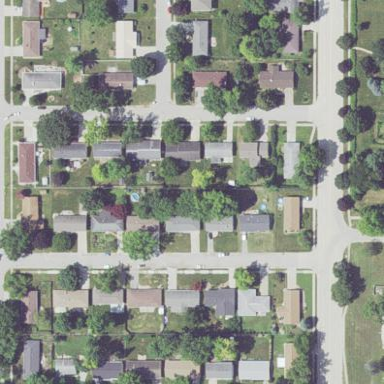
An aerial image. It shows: Residential area in neighborhood consisting of single-family homes.